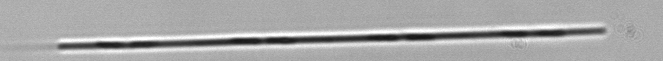
Label: Leptocylindrus